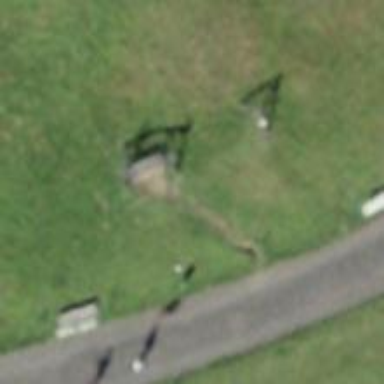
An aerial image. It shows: Bench.